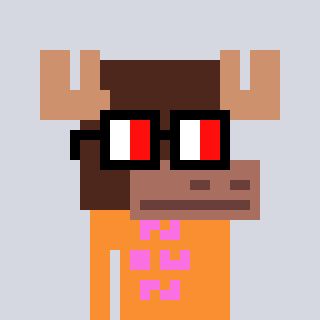
a pixel art character with square glasses with black frames and red eyes, a moose-shaped head and a orange-colored body on a cool background